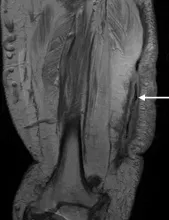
MRI revealed the extent of the infection around the heterotopic bone
(white arrow). The muscles under the HO have undergone significant fatty
replacement (a).
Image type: radiology (mri)